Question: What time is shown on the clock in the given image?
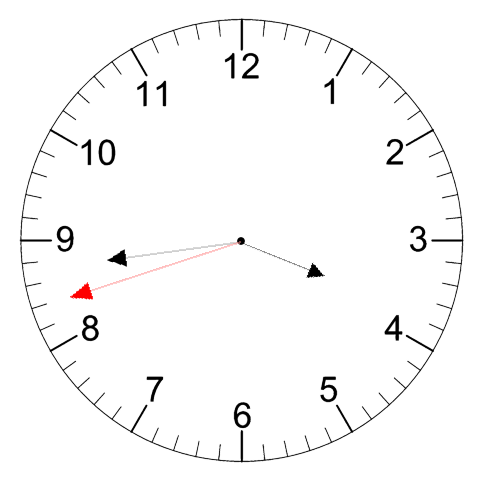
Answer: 03:43:42